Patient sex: M
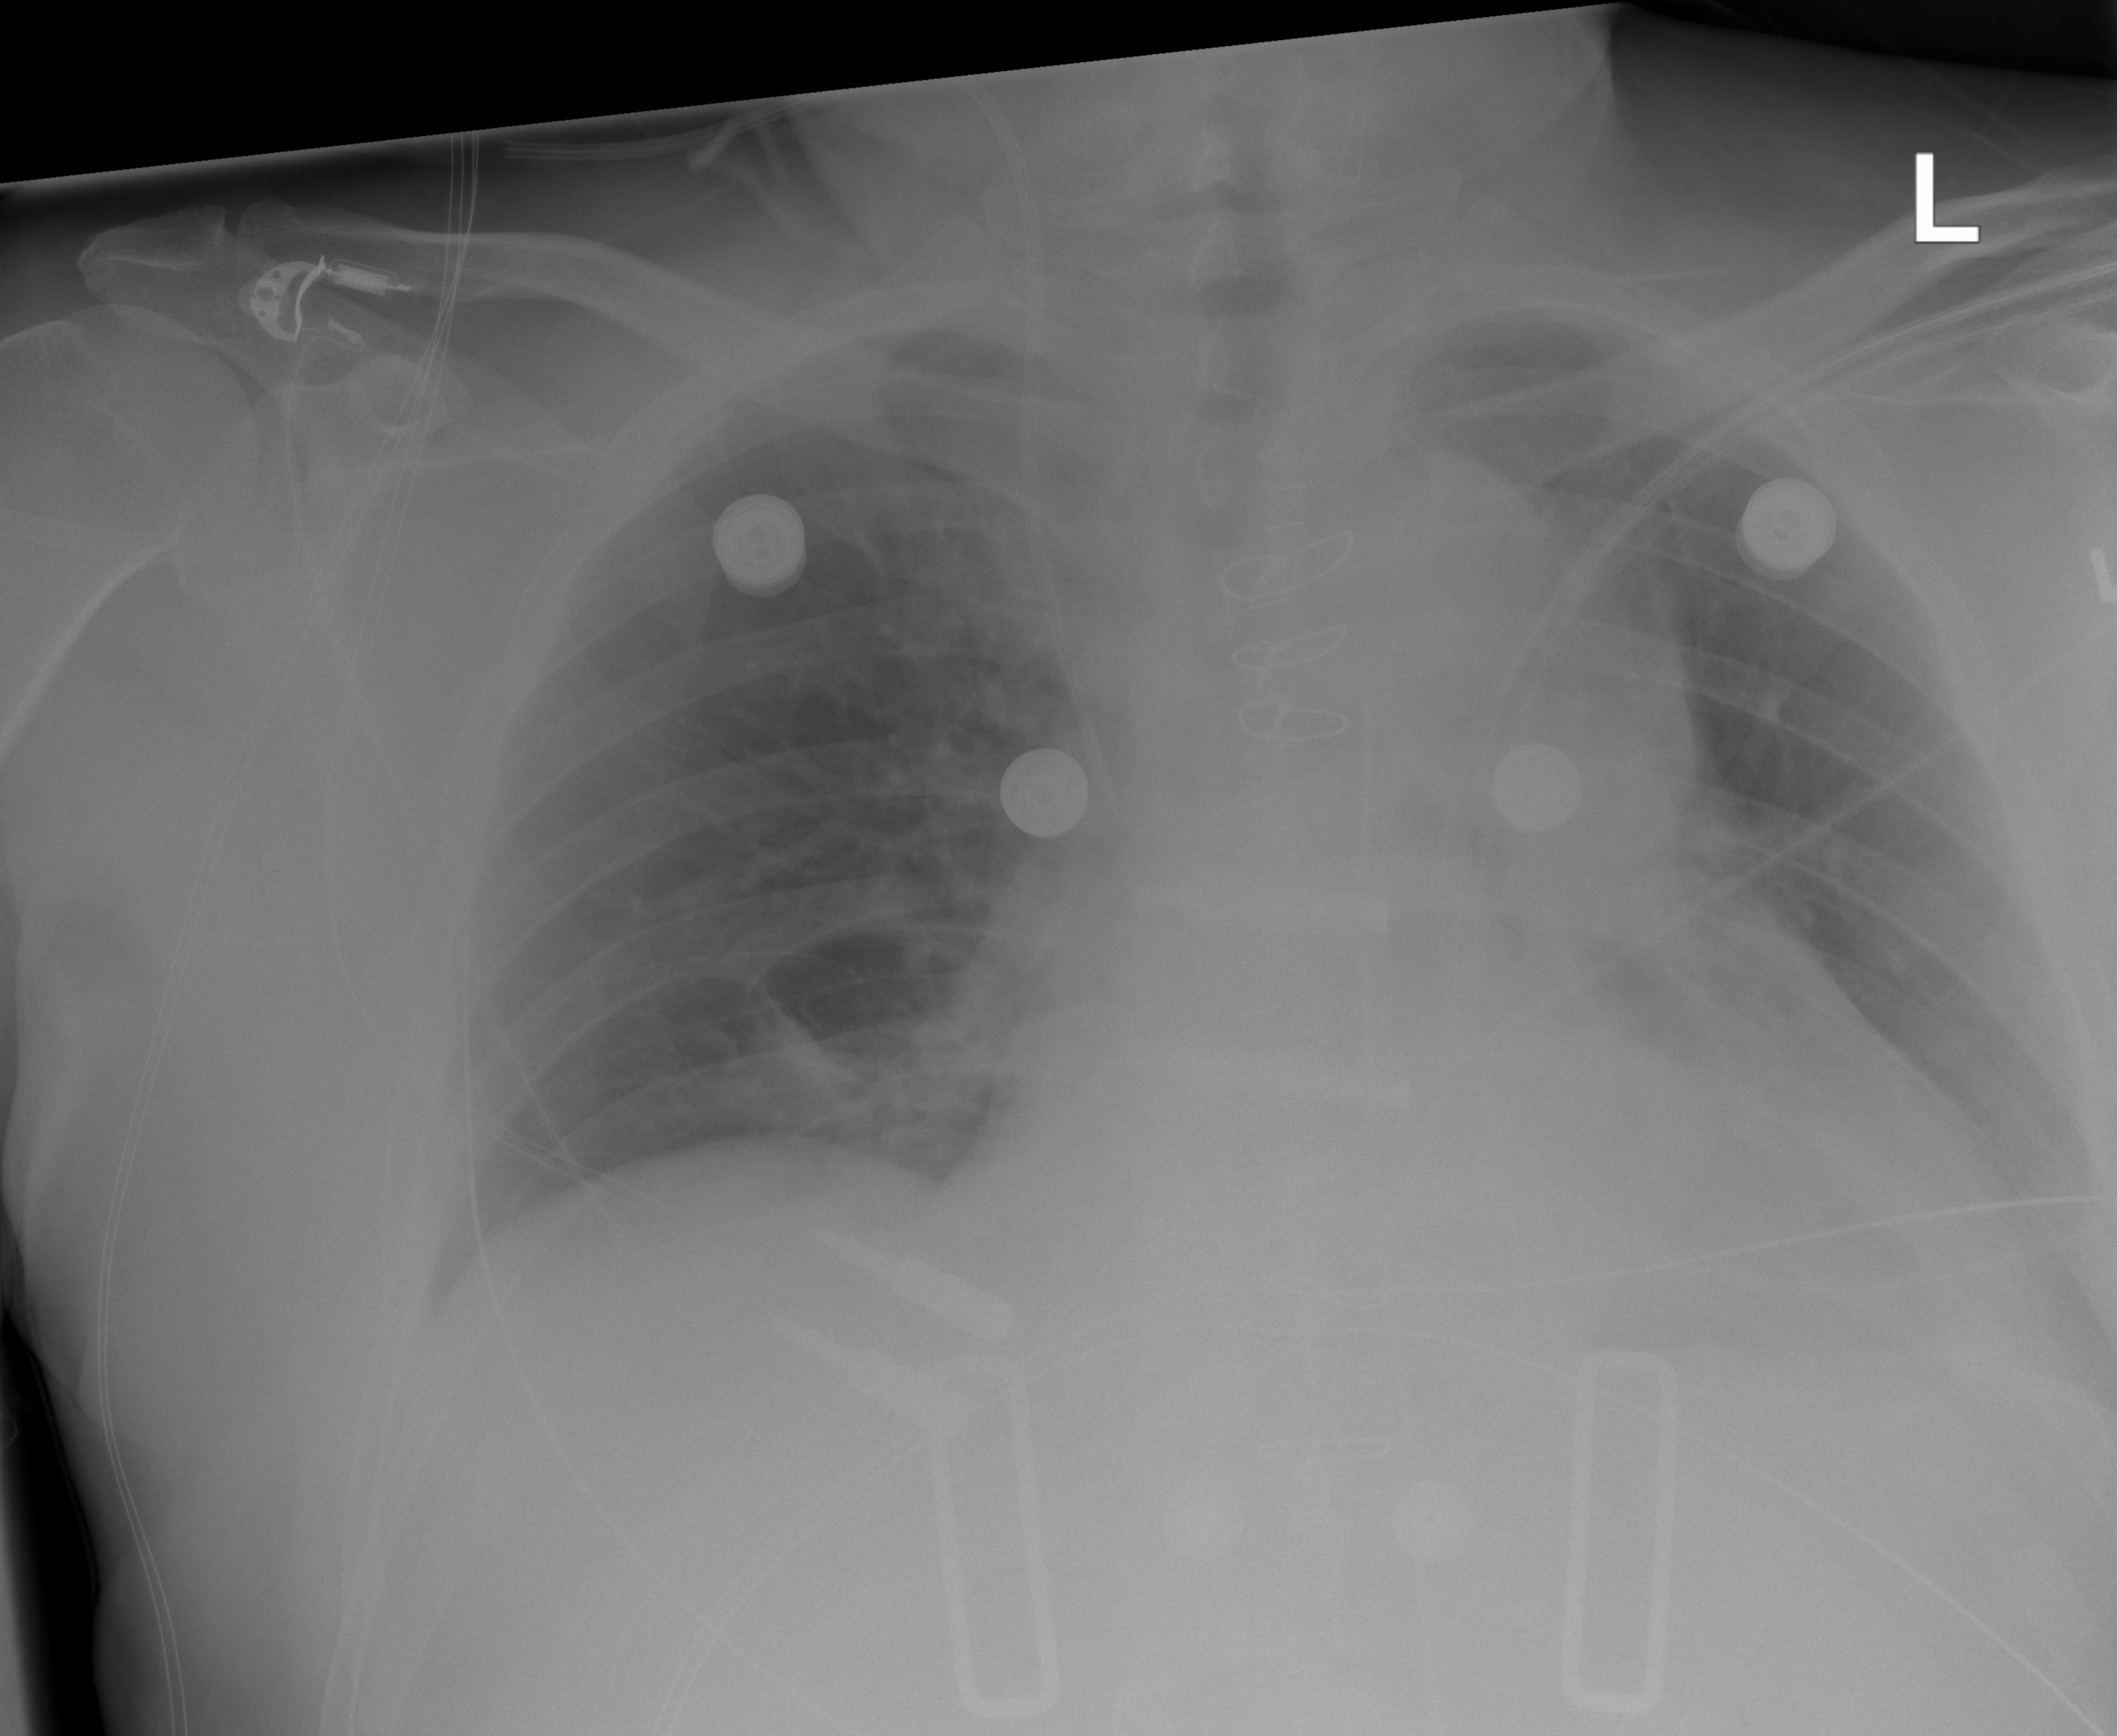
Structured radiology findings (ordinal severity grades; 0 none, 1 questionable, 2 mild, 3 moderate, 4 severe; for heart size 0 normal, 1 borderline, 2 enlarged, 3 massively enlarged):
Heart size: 2
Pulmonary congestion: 0
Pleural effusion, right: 0
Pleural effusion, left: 1
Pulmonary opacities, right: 0
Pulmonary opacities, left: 0
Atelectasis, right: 1
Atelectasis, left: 2